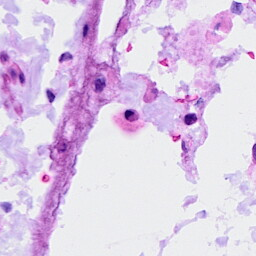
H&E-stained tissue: Ovarian